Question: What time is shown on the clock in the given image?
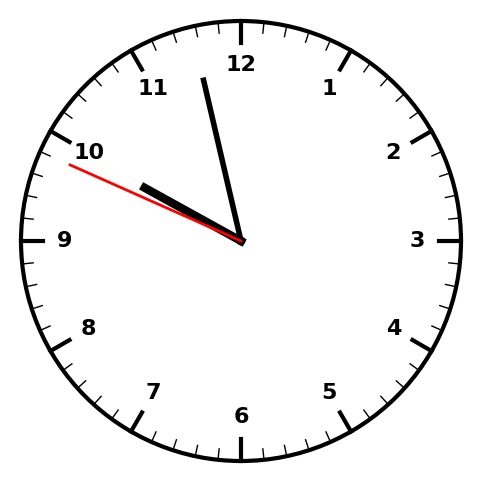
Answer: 09:57:49